Question: I have a dialog with a few controls and datetimepicker. When I disable all component, except datetimepicker a datetimepicker select dialog appears. He get focus and select date triggers. How can I fix this problem? I want just to show text box with date.

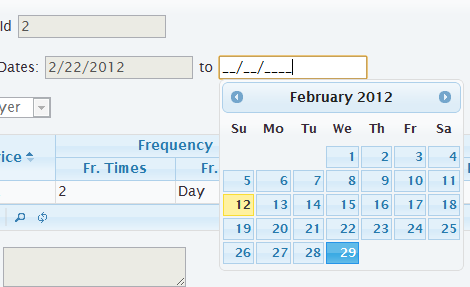
Answer: You can make Id field readonly and add ui-state-disabled class so your field will have the same style as disabled field.
'''
$(selector).addClass('ui-state-disabled').attr('readonly', 'readonly');
'''
So when you open your dialog focus will be set on Id field.